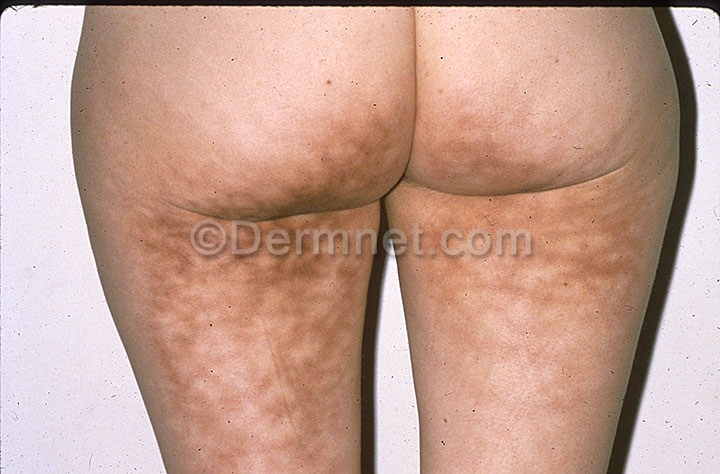
Disease: Light Diseases and Disorders of Pigmentation